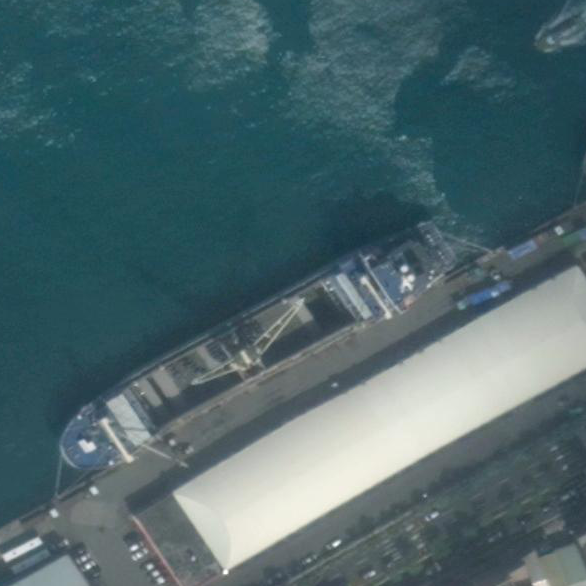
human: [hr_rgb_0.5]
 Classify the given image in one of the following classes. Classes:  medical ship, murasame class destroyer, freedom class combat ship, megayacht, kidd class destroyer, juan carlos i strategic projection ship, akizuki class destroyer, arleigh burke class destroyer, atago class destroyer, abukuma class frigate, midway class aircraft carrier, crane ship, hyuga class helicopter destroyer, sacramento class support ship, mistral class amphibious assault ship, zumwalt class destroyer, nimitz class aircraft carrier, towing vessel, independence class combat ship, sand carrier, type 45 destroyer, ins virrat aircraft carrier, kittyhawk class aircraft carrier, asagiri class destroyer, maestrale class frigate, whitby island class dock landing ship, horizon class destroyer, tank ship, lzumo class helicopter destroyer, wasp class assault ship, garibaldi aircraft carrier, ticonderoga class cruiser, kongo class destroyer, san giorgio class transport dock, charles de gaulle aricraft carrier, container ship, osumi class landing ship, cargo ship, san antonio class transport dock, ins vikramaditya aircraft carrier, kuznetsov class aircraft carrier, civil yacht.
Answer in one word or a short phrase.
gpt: Cargo ship